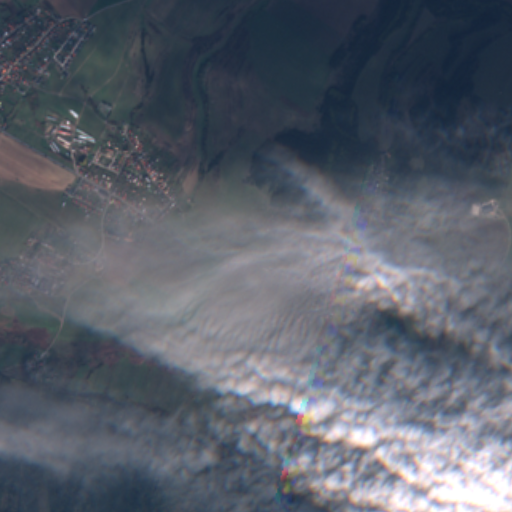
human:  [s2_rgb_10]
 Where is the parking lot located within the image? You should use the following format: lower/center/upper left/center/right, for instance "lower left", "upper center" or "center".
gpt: The parking lot is located in the center right of the image.
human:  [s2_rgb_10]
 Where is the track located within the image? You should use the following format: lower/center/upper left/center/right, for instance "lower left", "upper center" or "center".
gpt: The track is located in the center left of the image.
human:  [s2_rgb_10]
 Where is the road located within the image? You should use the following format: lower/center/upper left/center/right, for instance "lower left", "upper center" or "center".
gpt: There is no road in the image.